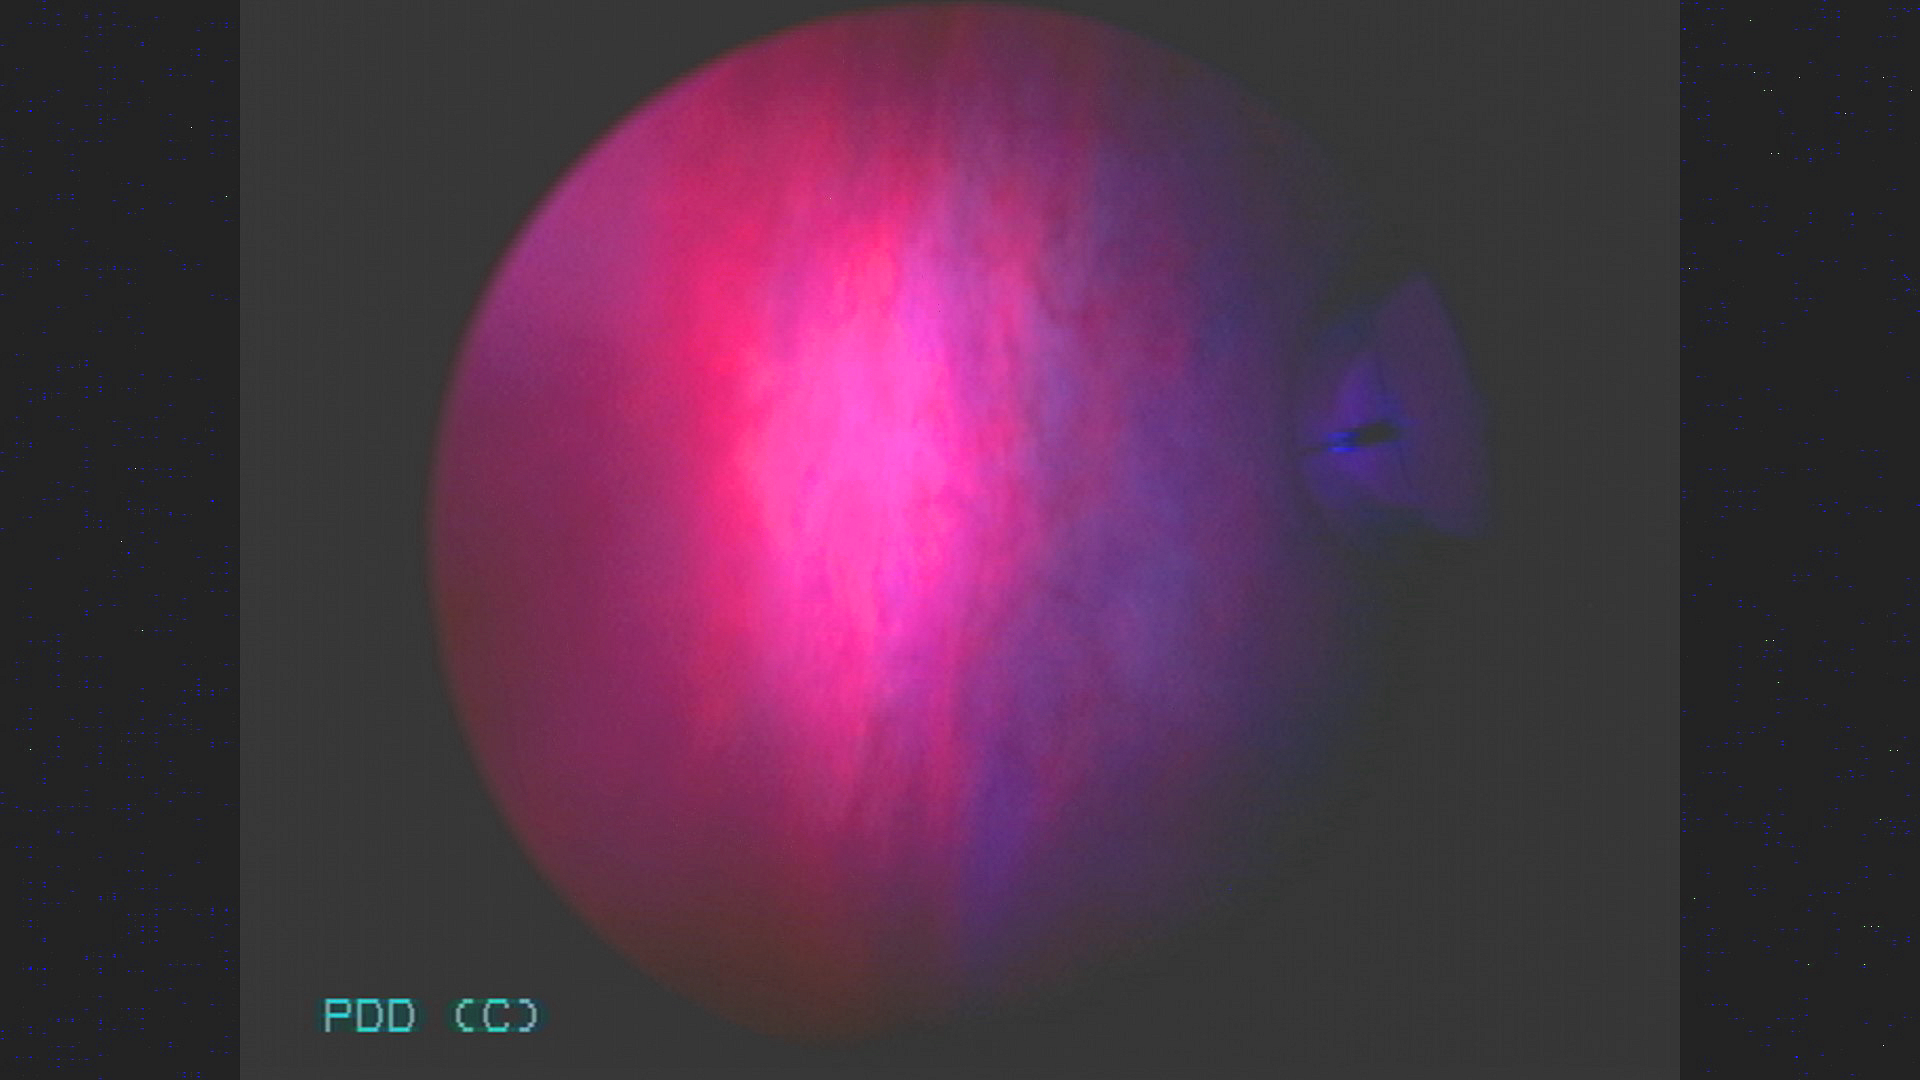
Modality: BLC
Class: Malignant
Subclass: CIS
Lesion: L5
Stage: Tis
Morphology: Non-papillary
Bladder cancer association: Yes